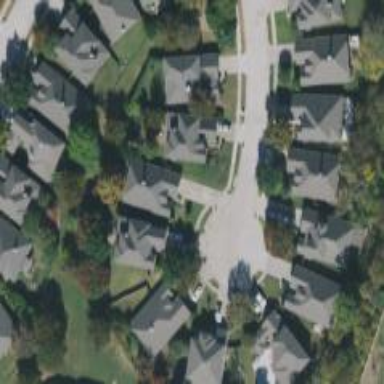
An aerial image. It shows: Residential road with separate sidewalk.